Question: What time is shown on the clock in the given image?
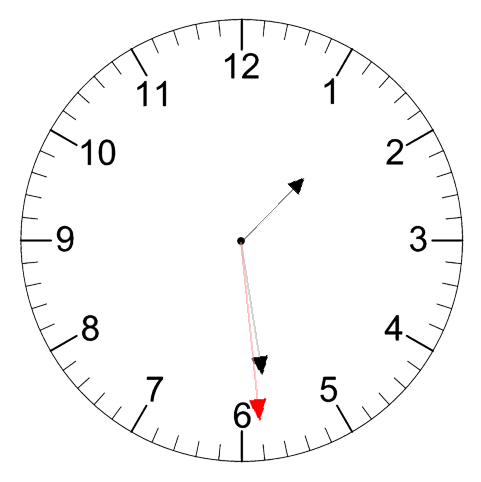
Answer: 01:28:29